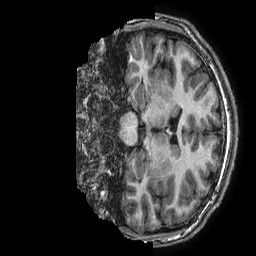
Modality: T1w
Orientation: coronal
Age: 13
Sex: male
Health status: ill
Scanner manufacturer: ge
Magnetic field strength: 3 T
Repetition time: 0.0077 s
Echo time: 0.003436 s